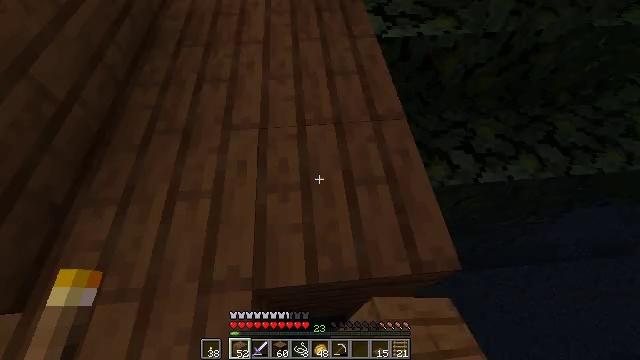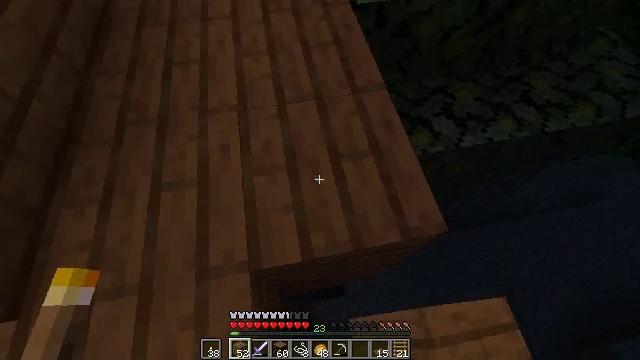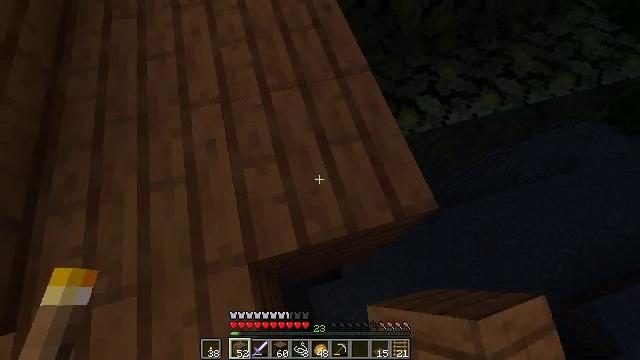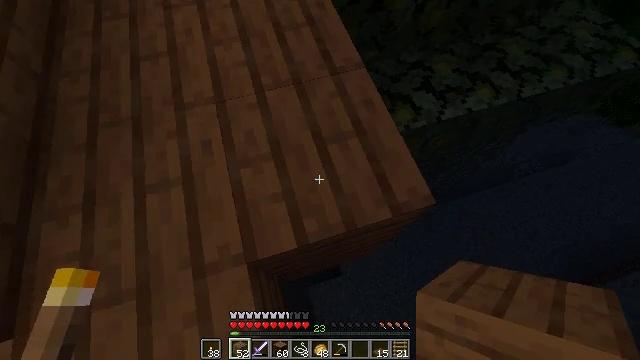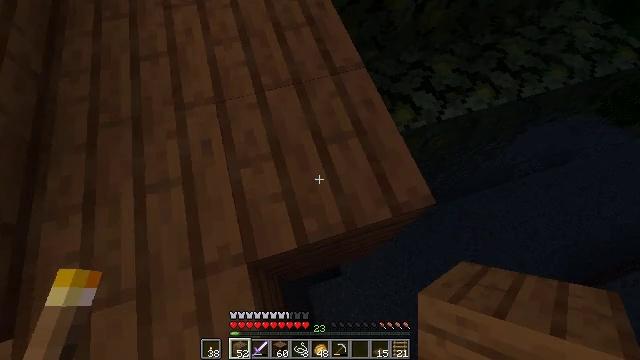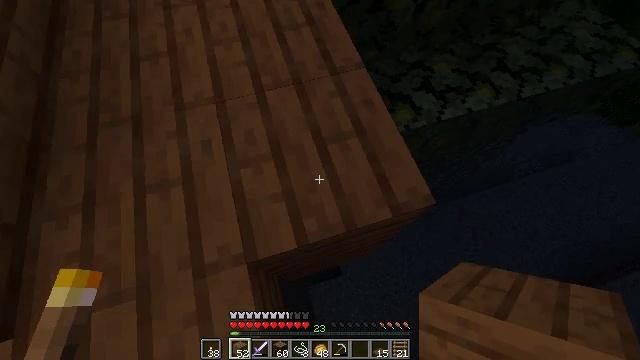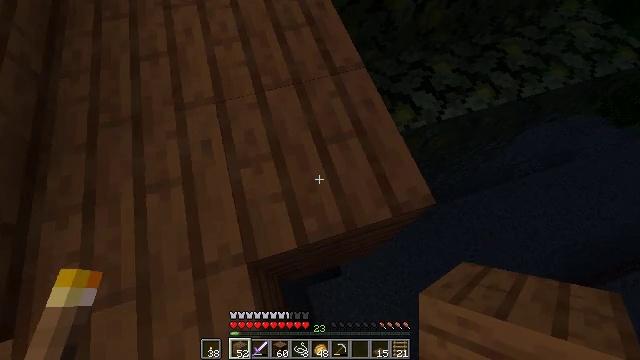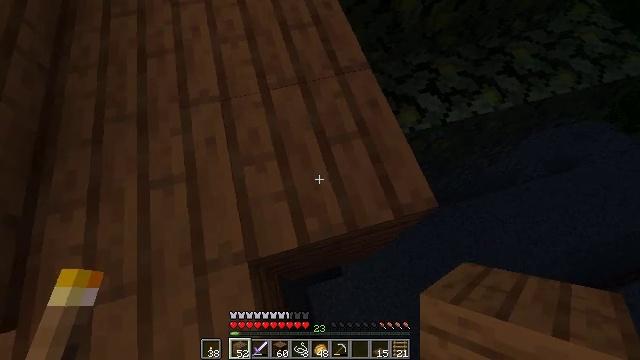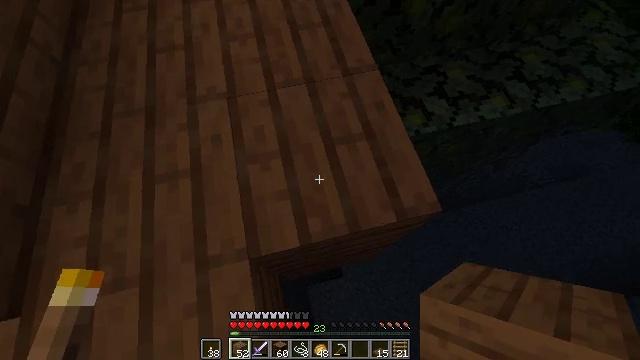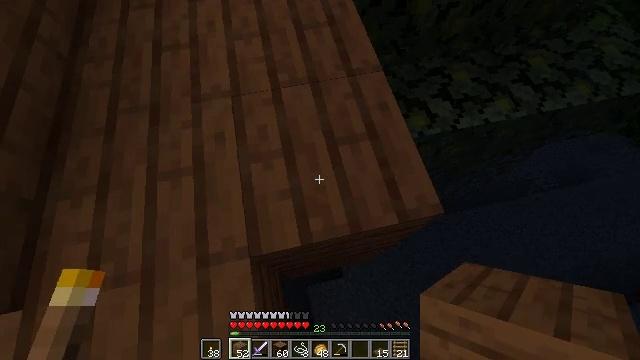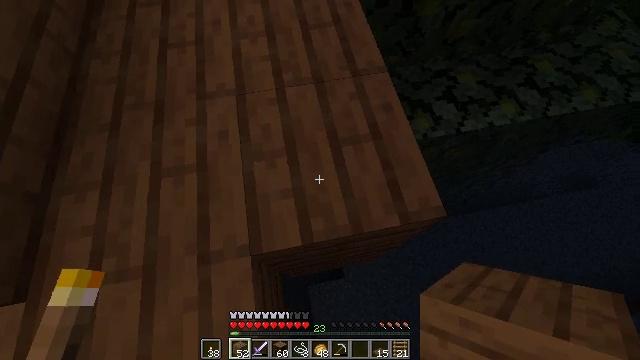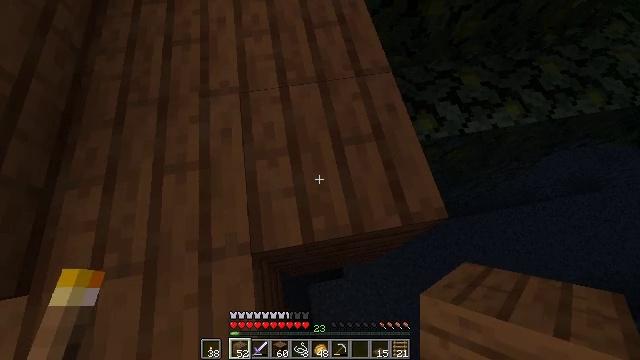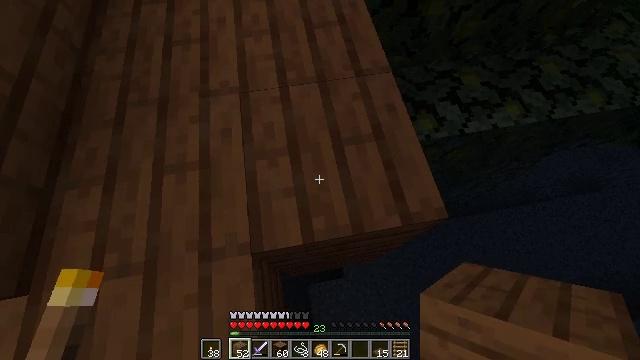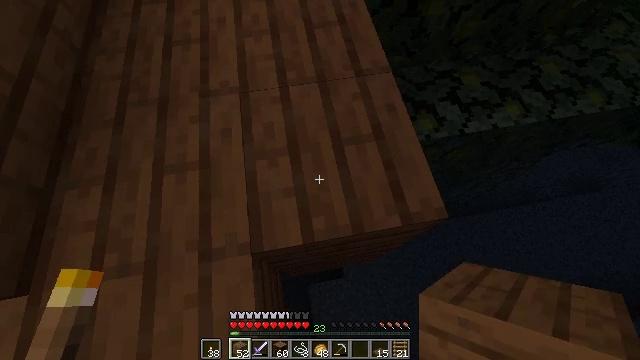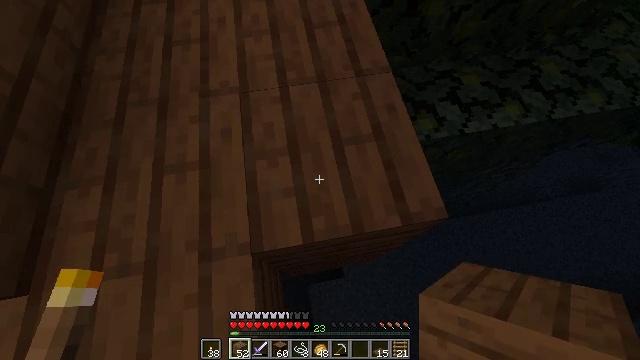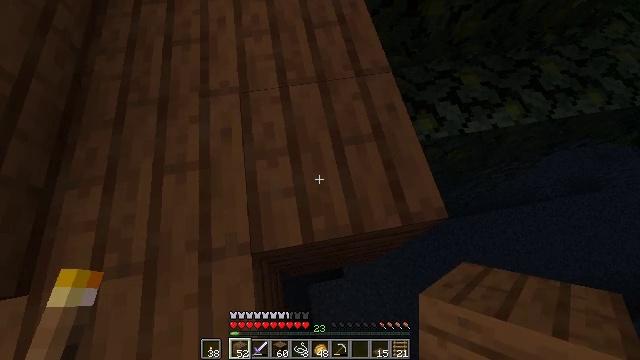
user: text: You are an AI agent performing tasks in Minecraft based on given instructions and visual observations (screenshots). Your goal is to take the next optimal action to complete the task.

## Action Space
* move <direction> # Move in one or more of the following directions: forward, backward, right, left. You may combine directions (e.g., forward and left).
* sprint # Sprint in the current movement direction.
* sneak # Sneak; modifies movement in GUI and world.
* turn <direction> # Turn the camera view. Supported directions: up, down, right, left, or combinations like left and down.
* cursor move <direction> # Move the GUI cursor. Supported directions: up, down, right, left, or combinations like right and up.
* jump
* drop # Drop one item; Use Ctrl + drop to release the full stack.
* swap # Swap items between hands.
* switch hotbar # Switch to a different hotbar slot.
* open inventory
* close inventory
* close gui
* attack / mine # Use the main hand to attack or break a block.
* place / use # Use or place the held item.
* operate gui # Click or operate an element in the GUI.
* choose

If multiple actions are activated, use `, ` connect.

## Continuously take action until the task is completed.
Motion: motion action
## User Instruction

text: Get spruce planks back into your inventory.
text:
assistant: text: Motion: sneak, turn right and down
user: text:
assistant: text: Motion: sneak, turn right and down
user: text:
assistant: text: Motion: sneak, turn right
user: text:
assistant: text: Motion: sneak
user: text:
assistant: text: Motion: sneak
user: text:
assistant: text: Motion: sneak
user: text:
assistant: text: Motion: sneak, turn left
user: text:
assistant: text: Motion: sneak, turn left
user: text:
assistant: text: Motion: sneak, turn left
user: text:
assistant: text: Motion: sneak, turn left
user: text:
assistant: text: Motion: sneak, turn left
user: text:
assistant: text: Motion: sneak
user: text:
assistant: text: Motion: sneak
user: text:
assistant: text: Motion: sneak
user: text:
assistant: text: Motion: sneak
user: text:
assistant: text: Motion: sneak
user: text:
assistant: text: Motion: sneak
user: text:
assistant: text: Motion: sneak
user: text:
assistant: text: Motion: sneak
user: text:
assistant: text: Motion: sneak
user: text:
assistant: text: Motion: sneak
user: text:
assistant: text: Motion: sneak
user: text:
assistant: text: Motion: sneak
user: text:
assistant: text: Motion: sneak
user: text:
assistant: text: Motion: sneak
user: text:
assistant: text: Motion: sneak
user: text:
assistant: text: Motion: sneak
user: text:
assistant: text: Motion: sneak
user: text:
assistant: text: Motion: sneak
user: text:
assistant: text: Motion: sneak